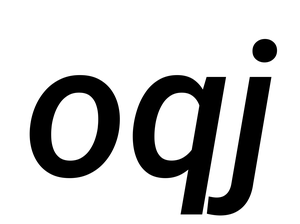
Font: Roboto-Italic_Medium_Italic